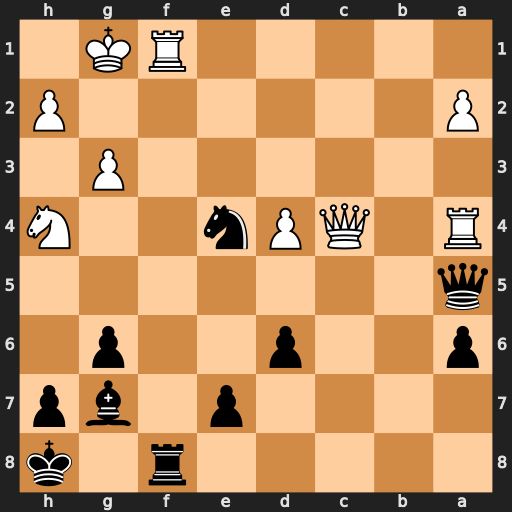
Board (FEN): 5r1k/4p1bp/p2p2p1/q7/R1QPn2N/6P1/P6P/5RK1
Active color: b
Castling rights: -
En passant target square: -
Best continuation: Rxf1+ Kxf1 Nd2+ Kf2 Nxc4